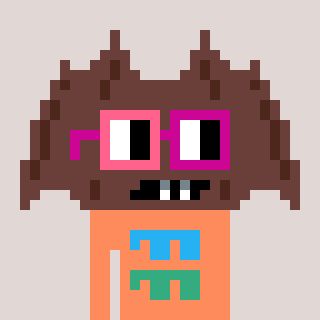
a pixel art character with square pink and red glasses, a bat-shaped head and a peachy-colored body on a warm background